Interaction volume radius: 10 \u00c5
Interaction volume height: 50 \u00c5
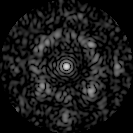
Disorder parameter: 0.5792